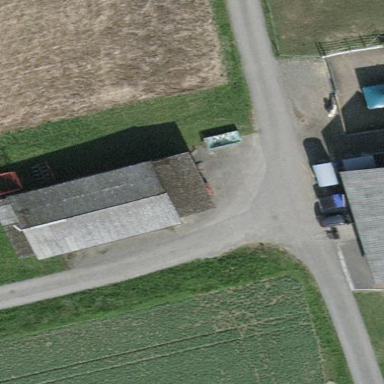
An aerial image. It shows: Farmyard area.